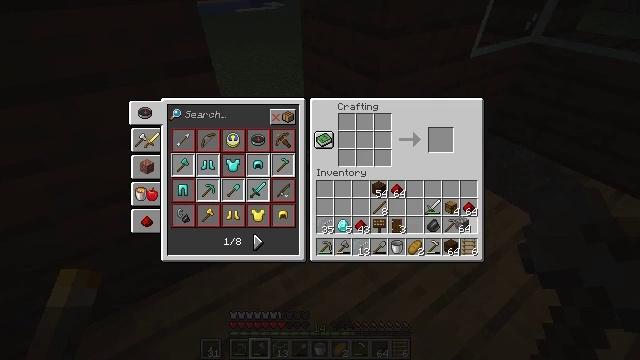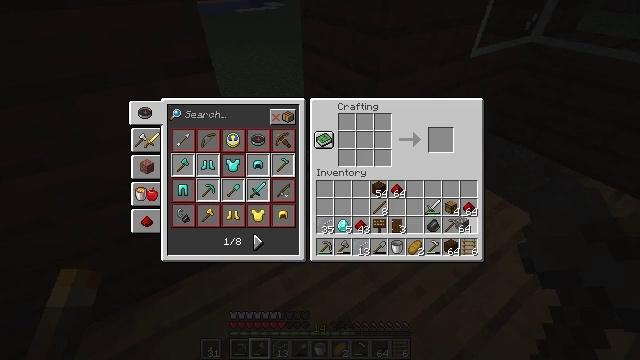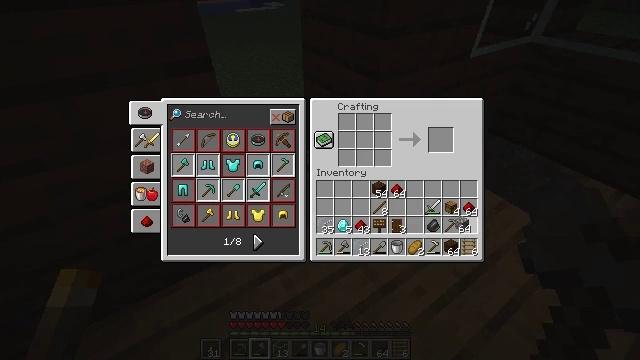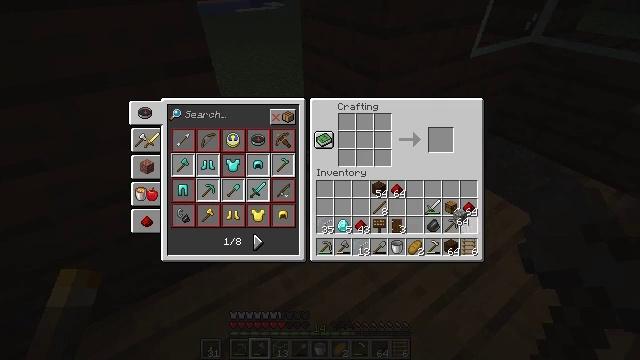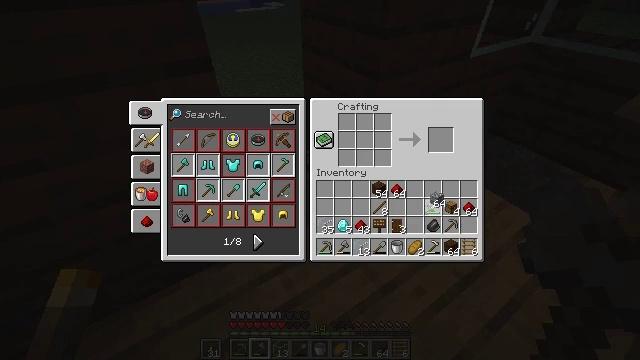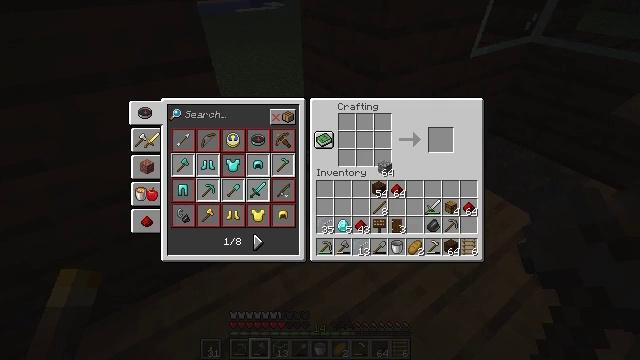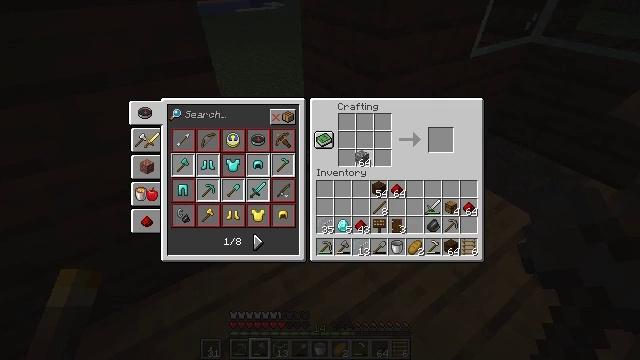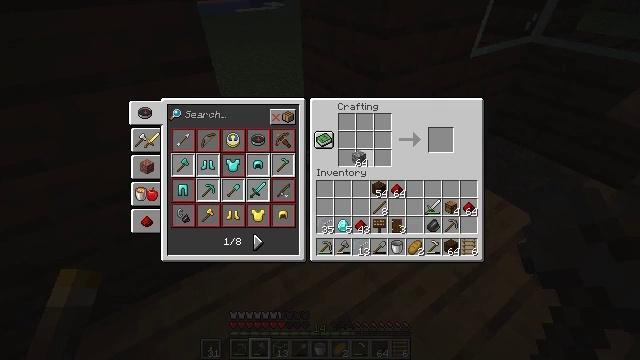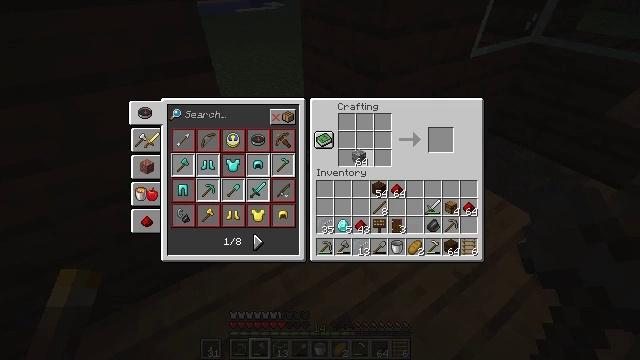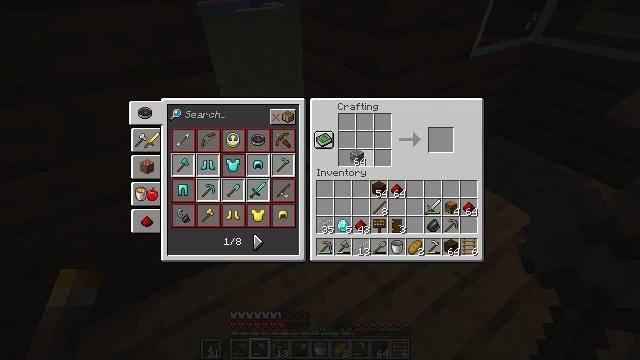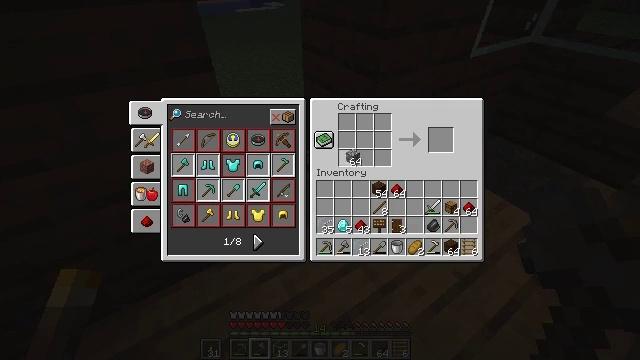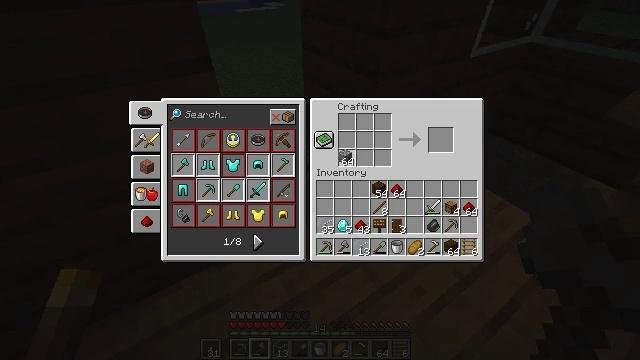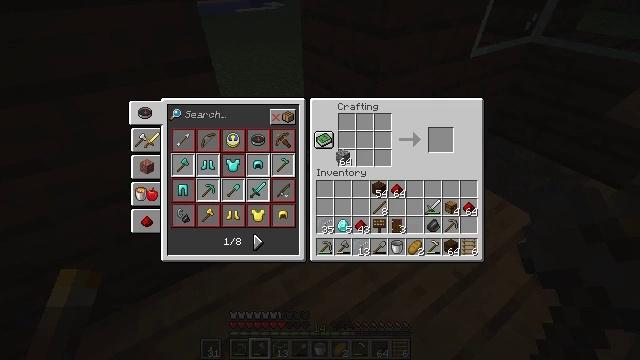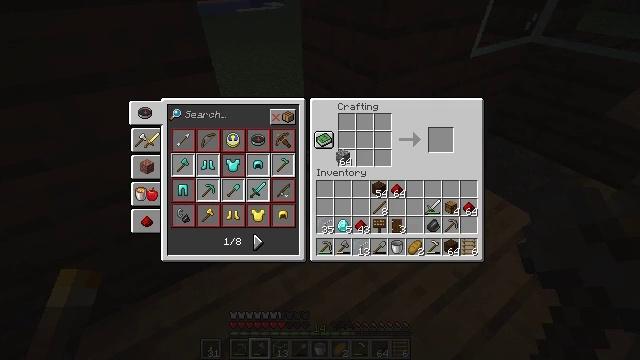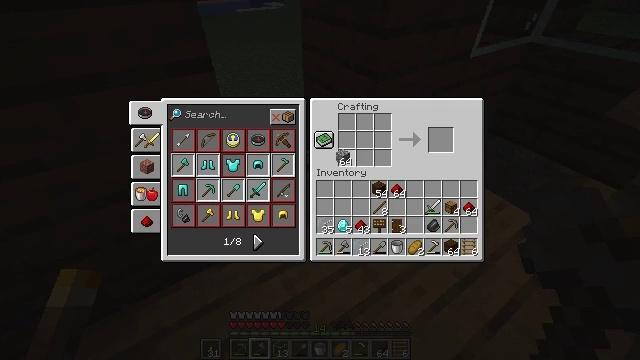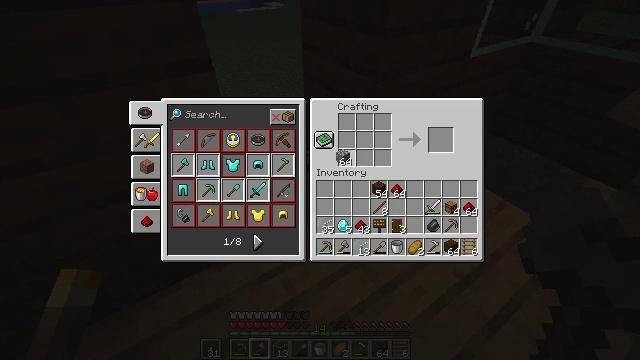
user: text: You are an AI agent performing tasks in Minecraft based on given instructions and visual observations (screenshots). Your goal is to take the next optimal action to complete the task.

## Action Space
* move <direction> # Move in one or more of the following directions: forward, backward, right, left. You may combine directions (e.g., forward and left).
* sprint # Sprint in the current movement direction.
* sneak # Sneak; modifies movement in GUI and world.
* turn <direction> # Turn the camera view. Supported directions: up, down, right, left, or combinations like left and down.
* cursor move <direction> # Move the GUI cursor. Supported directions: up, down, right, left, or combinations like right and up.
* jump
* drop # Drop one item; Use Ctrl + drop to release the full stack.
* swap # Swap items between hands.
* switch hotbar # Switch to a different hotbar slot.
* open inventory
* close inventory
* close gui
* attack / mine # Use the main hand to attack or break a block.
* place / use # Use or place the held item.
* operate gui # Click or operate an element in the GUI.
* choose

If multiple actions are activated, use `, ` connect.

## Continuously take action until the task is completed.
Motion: motion action
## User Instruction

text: Use cobblestones to craft a cobblestone wall.
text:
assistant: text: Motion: operate gui
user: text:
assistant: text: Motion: operate gui
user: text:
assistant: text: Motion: no_op
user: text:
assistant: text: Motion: cursor move left and up
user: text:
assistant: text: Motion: cursor move left and up
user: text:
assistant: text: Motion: cursor move left and up
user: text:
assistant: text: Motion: no_op
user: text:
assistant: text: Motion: no_op
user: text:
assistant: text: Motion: no_op
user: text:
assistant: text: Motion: no_op
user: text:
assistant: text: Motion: cursor move left
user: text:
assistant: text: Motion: no_op
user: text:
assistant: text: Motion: no_op
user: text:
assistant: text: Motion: no_op
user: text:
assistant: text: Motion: no_op
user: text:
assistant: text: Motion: no_op
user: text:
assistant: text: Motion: choose
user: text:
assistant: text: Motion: choose
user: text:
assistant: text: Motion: choose
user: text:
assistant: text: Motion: cursor move right, choose
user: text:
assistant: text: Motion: choose
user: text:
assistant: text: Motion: choose
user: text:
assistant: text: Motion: choose
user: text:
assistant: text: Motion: choose
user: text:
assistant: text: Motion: choose
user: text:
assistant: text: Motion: choose
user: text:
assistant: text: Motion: choose
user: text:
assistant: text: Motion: choose
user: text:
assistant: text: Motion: choose
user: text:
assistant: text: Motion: cursor move left, choose